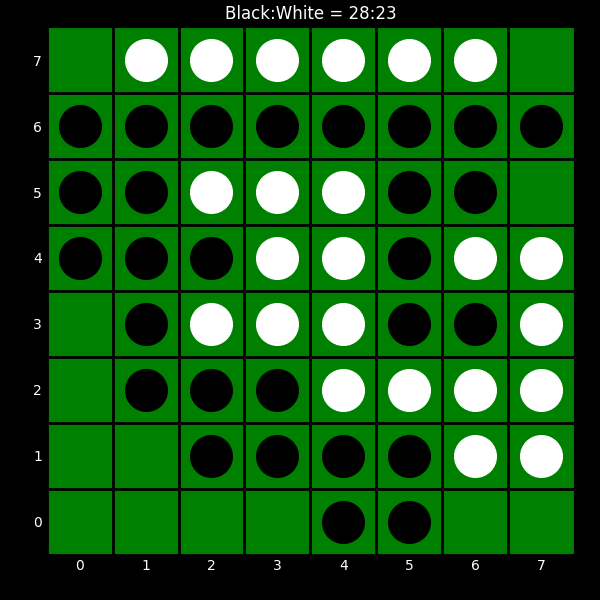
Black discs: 28
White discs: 23